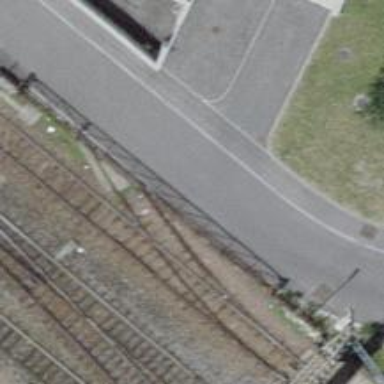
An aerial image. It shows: Unused railway yard.